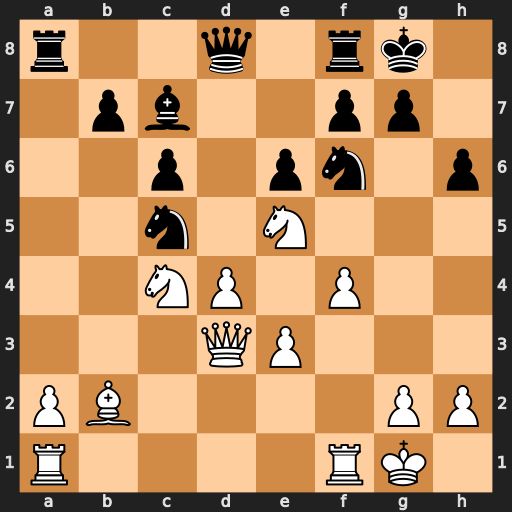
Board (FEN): r2q1rk1/1pb2pp1/2p1pn1p/2n1N3/2NP1P2/3QP3/PB4PP/R4RK1
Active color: w
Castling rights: -
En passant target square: -
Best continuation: dxc5 Qxd3 Nxd3